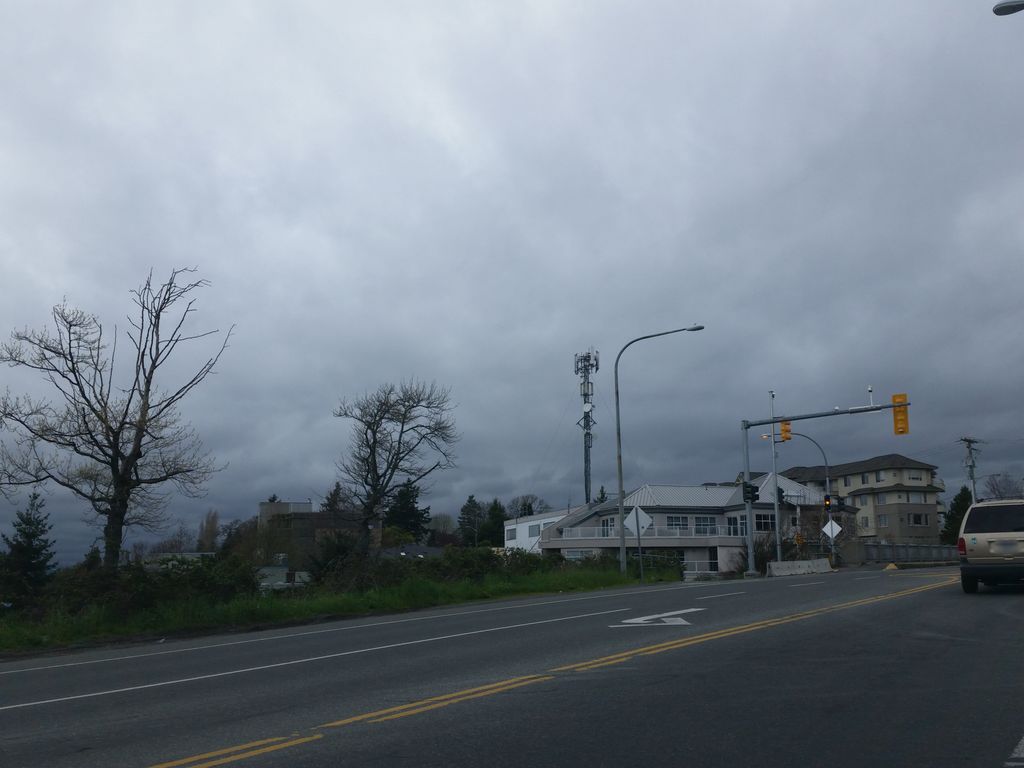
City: victoria